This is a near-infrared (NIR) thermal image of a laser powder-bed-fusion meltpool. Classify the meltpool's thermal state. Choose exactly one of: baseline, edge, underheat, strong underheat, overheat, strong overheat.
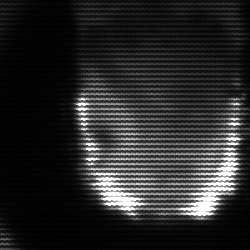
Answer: baseline